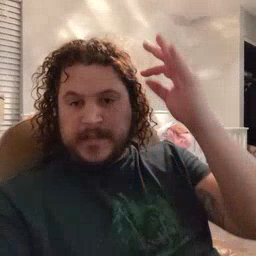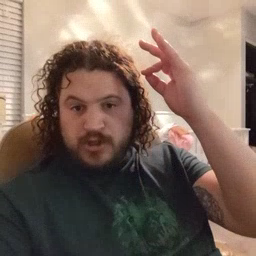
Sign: hair